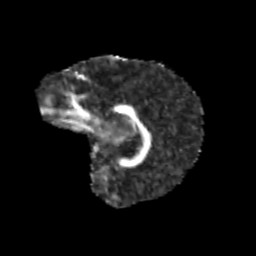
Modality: FA
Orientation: sagittal
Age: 12
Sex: male
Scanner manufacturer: siemens
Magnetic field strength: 3 T
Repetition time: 3.8 s
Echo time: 0.07 s